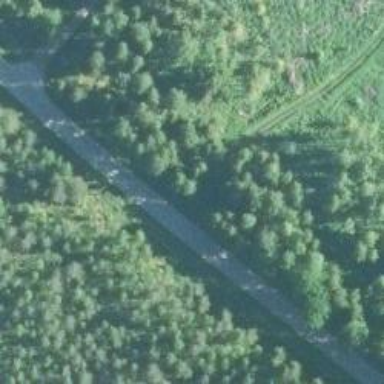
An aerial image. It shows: Secondary road.